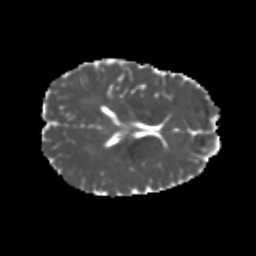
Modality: MD
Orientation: axial
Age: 22
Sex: female
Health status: healthy
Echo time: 0.074 s